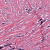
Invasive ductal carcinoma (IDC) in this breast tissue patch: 0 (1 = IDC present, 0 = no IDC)